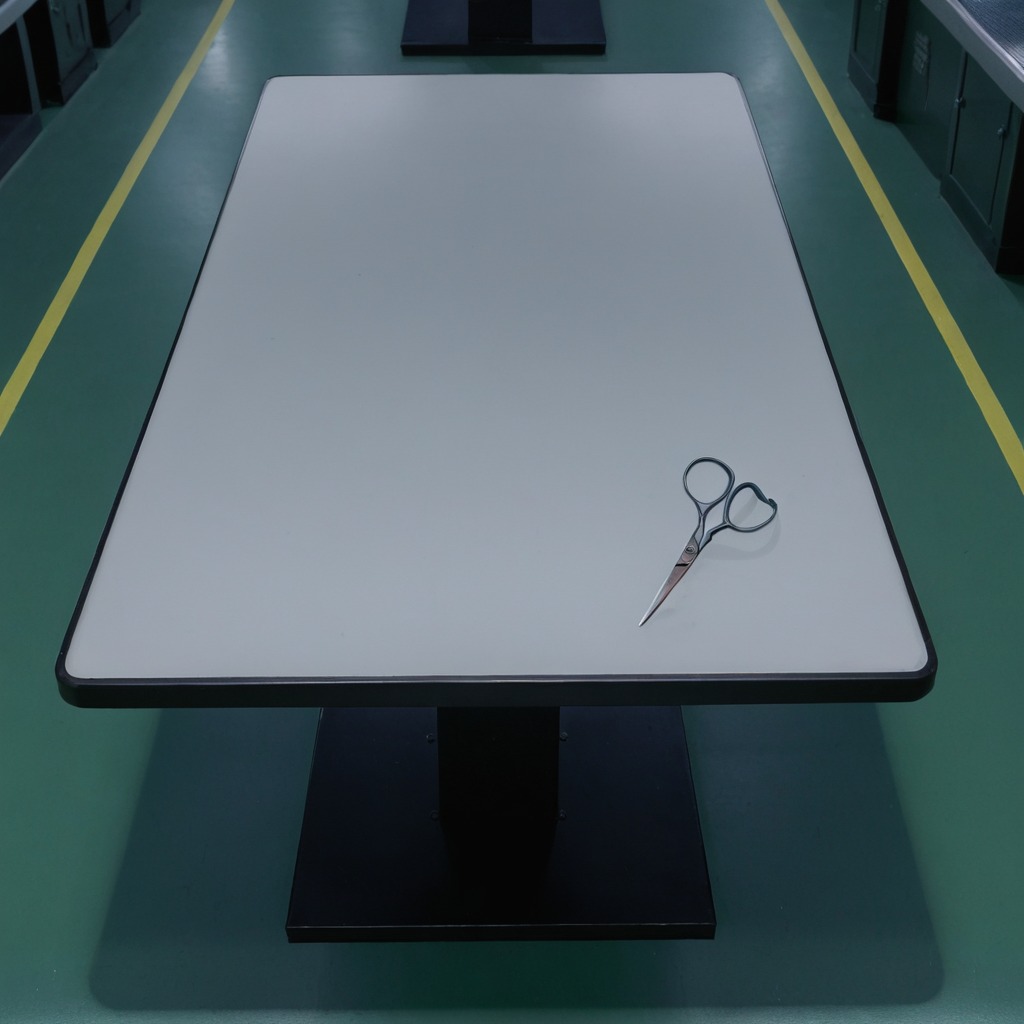
A scissor lying on a clean empty table in a railway signal maintenance room lit by harsh overhead fluorescents photorealistic surface textures crisp shadows high dynamic range